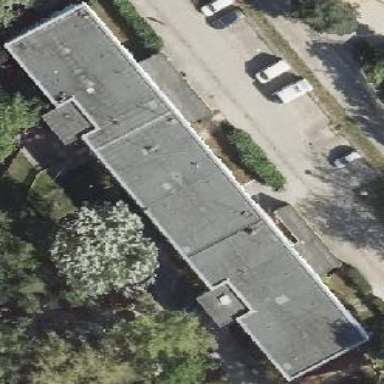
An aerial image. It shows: Community center that serves as kindergarten.